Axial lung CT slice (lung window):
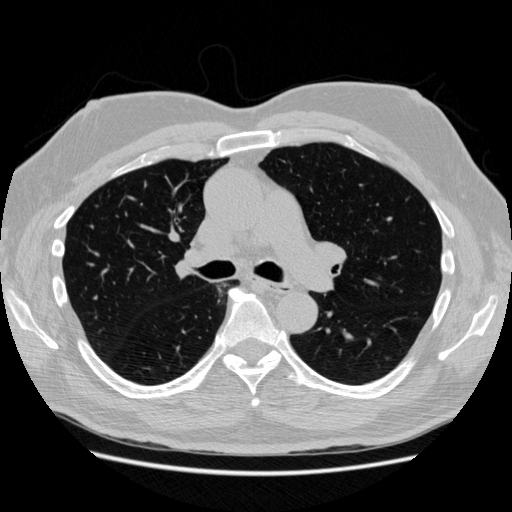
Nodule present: no